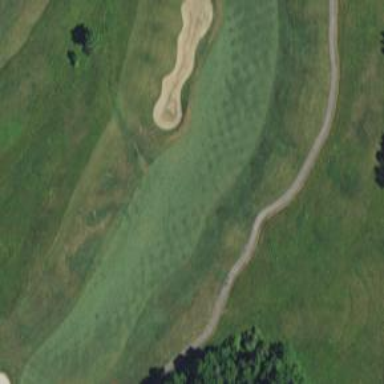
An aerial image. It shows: Golf hole.